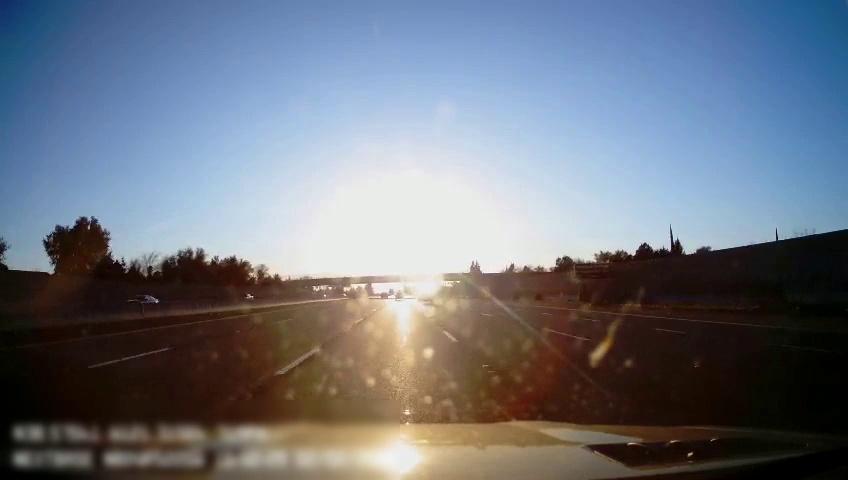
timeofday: Day
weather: Sunny
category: Drivable Space
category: Vehicles | Car
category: Vehicles | Truck
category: Vehicles | SUV
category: Vehicles | Car
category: Vehicles | SUV
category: Lanes | Alternate Lane
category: Lanes | Alternate Lane
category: Lanes | Current Lane
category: Lanes | Current Lane
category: Lanes | Alternate Lane
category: Lanes | Alternate Lane
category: Lanes | Alternate Lane
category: Traffic | Signs